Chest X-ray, PA view. Patient: 51 years old, sex F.
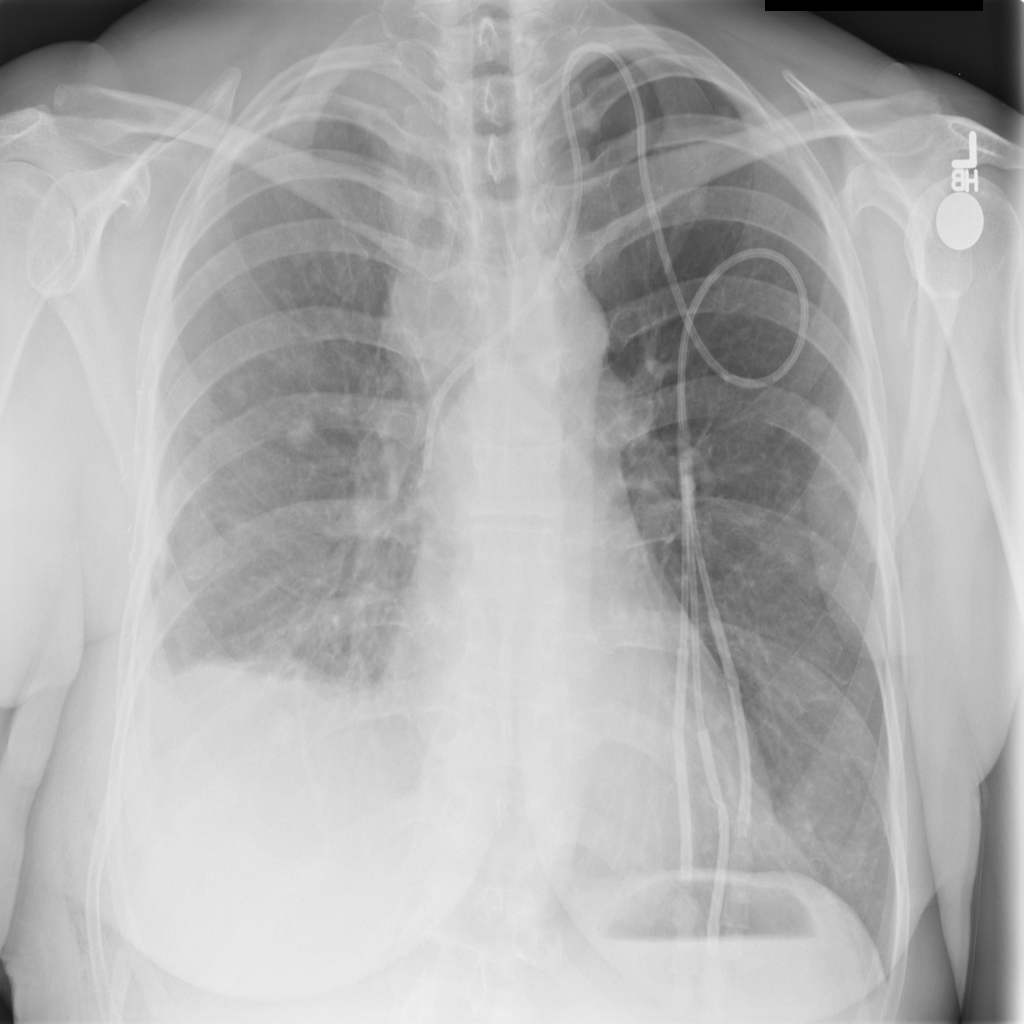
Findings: Effusion, Nodule